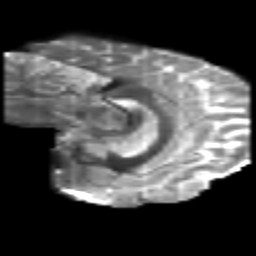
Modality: T2w
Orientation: sagittal
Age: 20
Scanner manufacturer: philips
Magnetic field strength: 3 T
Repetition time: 8.6 s
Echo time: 0.127 s